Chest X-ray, AP view. Patient: 46 years old, sex M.
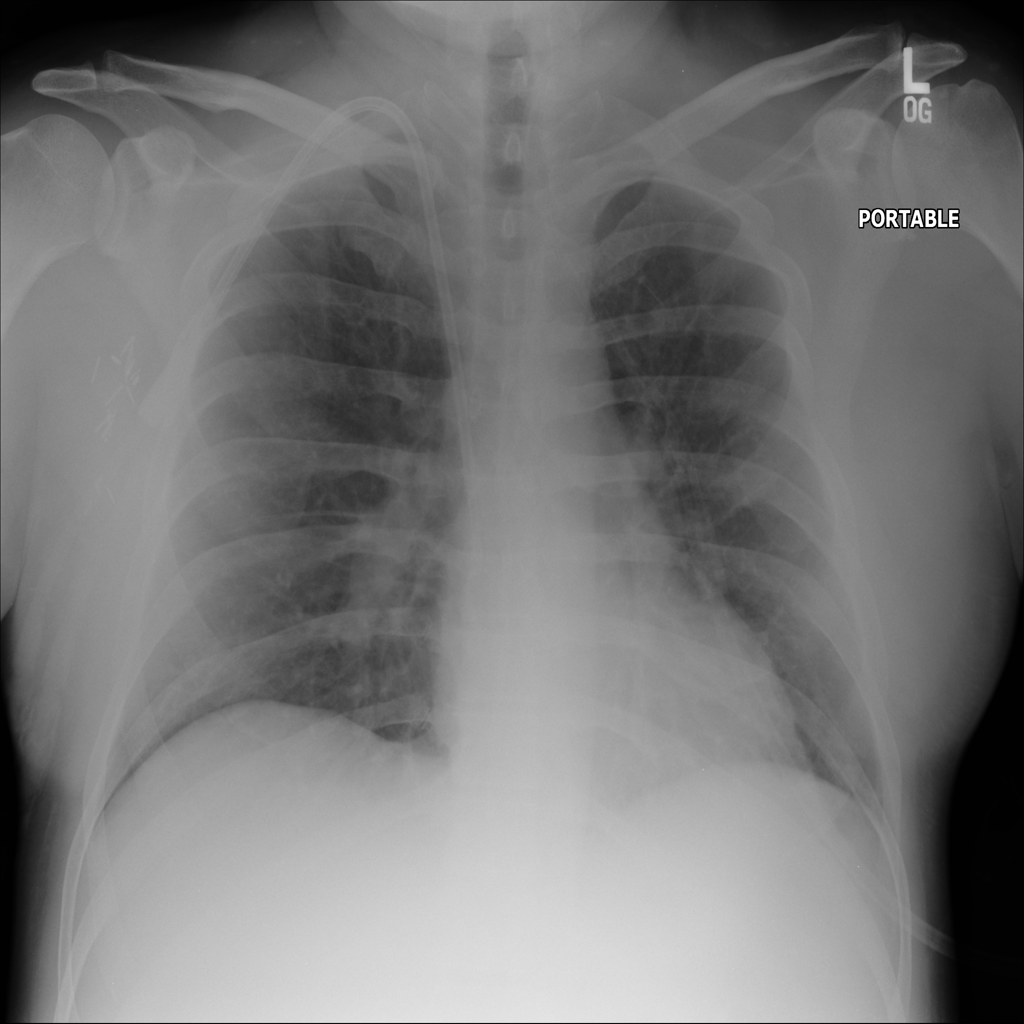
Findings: No Finding